Question: I have a popup which works except that the pointer does not point at the good location:

It seems to be due to a lack of place. Do you know a workaround ? Is the pointer necessarily at the middle of the popup side ? I don't want to change the placement of the popup ('data-placement="bottom"').
<URL>:
'''
<table style="width:300px">
<tr>
<td><a href="#" data-toggle="popover" data-content="Jill is a kiwi<img src='http://s.cdpn.io/3/kiwi.svg'>" data-html="true" data-animation="true" data-placement="bottom" data-trigger="hover" title="Who is Jill?">Jill</a></td>
<td>Smith</td>
<td>50</td>
</tr>
<tr>
<td>Eve</td>
<td>Jackson</td>
<td>94</td>
</tr>
</table>
'''
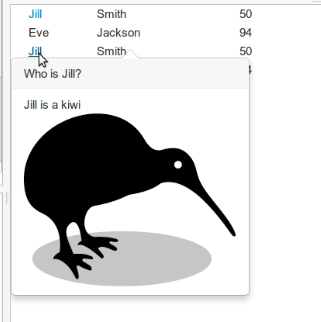
Answer: You'll need to override the bootstrap CSS; the following seems to work in the context of your Fiddle.
'''
td { position: relative; }
.popover.bottom { top: 1.5em!important; width: 300px; } // change this to the width of the parent table, otherwise your popup will be the width of the td it's tied to
.popover.bottom .arrow{ left: 10%; } // dictates how far from the left the arrow appears; alter this value as you see fit
'''
<URL>